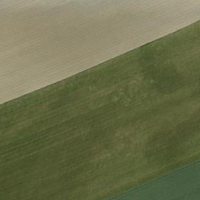
EUNIS habitat code: 52
Species observed at this site:
Prunus padus